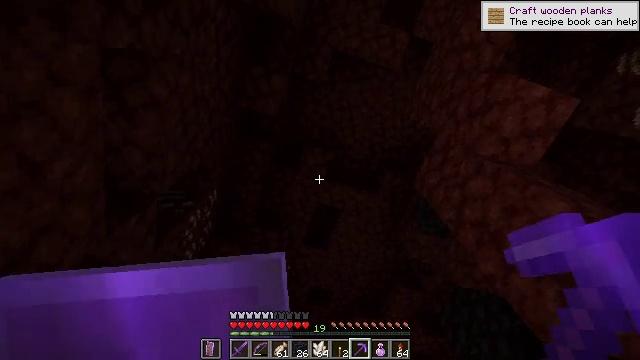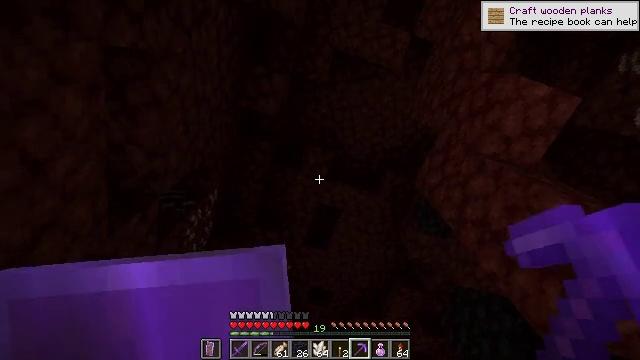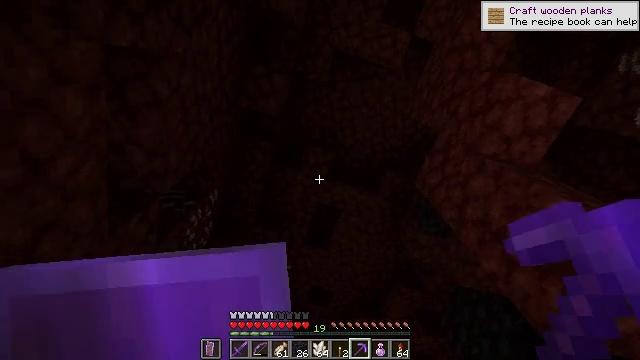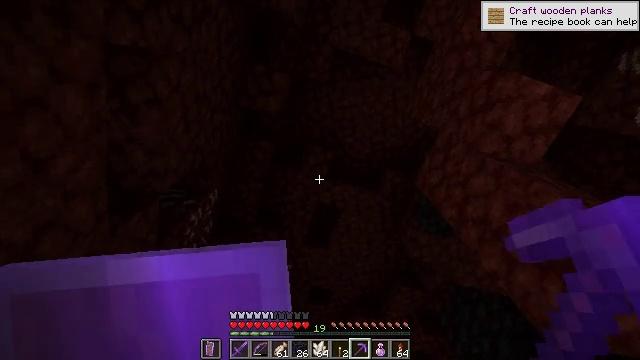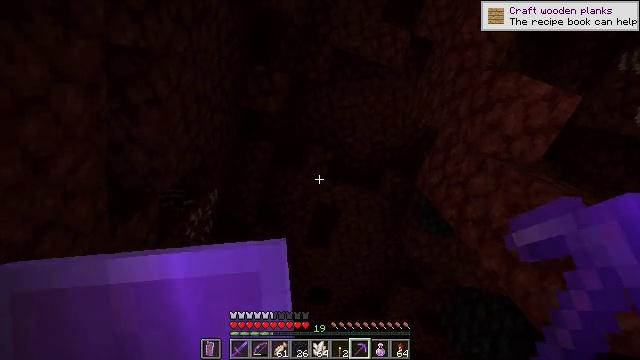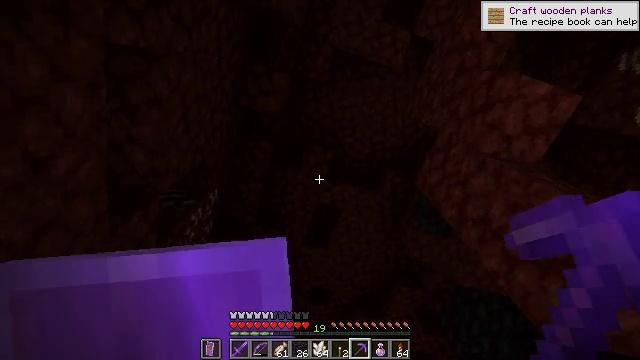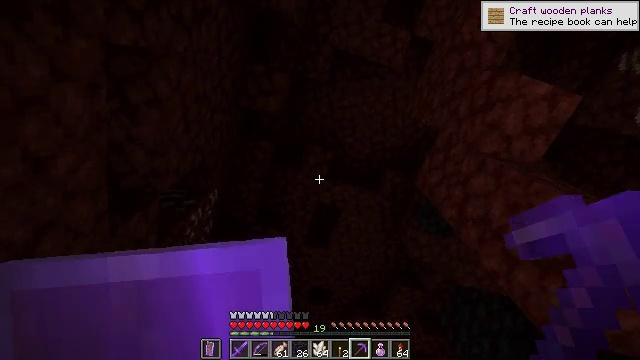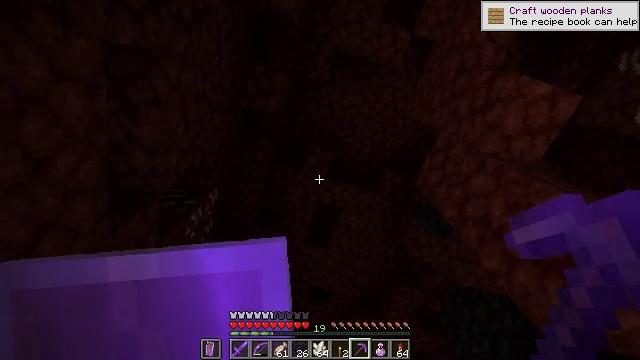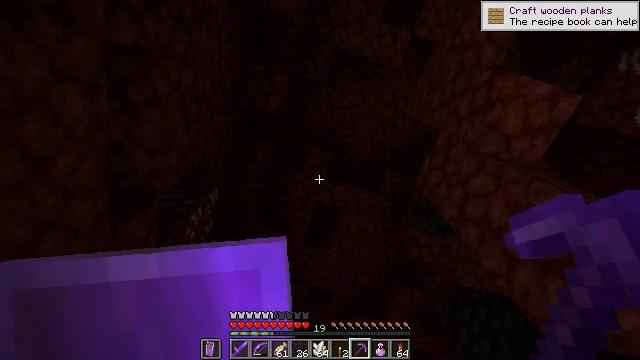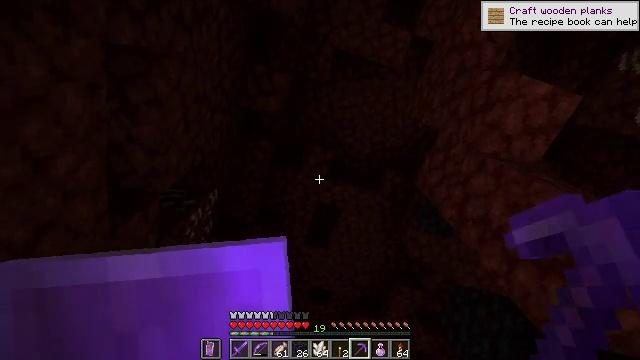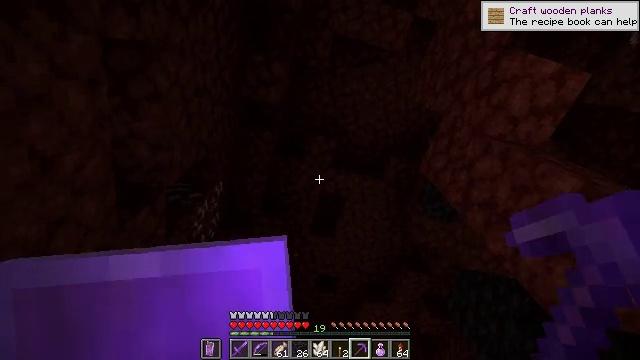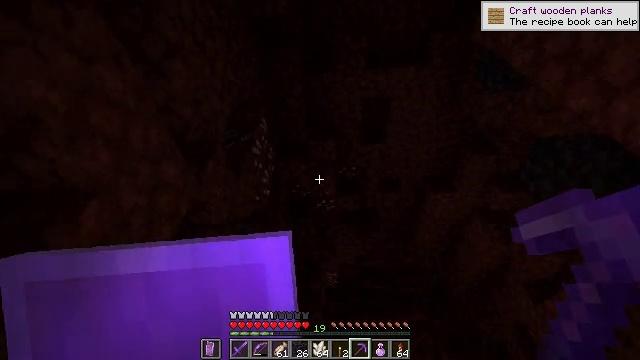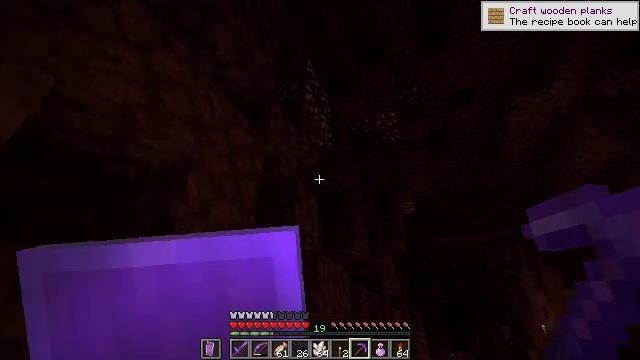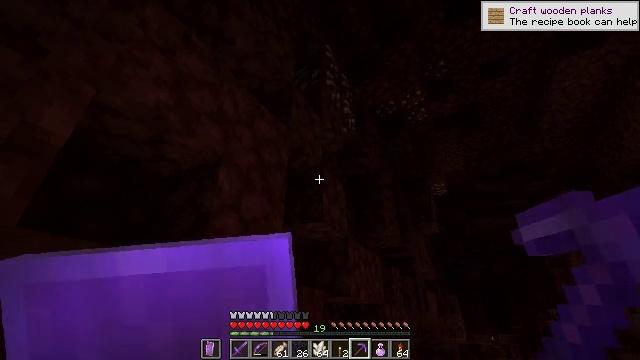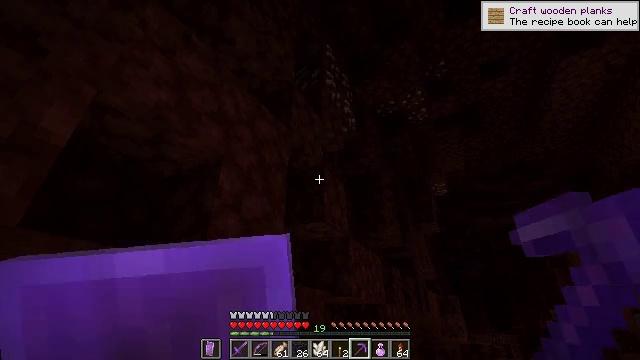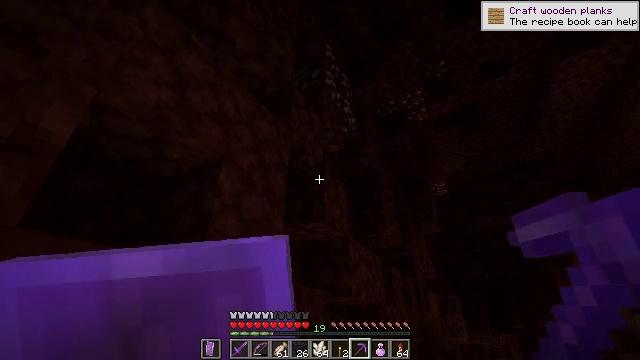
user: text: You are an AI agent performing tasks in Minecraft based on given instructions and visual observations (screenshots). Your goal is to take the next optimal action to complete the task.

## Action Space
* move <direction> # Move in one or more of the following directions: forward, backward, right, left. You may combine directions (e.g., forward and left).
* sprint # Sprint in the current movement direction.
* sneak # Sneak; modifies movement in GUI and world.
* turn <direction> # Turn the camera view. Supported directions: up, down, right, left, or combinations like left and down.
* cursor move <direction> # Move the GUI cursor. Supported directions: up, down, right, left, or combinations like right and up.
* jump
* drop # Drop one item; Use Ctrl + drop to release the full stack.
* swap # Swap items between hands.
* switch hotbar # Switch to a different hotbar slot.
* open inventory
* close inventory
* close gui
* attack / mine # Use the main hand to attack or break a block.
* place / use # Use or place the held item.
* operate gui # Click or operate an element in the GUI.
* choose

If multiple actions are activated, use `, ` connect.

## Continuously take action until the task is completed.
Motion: motion action
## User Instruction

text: Collect nether quartz from the ore block.
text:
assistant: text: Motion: no_op
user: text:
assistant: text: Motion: no_op
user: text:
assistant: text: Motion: no_op
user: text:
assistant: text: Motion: no_op
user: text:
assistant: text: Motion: no_op
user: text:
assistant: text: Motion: no_op
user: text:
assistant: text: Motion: no_op
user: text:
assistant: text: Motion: no_op
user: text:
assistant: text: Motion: no_op
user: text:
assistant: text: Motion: turn left and down
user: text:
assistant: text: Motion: turn left and down
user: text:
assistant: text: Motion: turn left and down
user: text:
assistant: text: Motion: turn left and down
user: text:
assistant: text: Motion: no_op
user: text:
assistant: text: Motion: no_op
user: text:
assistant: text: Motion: no_op
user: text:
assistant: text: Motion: no_op
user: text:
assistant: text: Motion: no_op
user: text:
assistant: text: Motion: no_op
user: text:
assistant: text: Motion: no_op
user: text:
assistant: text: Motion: no_op
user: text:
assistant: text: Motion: no_op
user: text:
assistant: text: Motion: no_op
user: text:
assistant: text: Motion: no_op
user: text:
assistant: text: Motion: no_op
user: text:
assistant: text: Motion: turn left and down
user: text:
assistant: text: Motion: turn down
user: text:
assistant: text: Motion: no_op
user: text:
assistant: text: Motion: no_op
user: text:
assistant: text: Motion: no_op